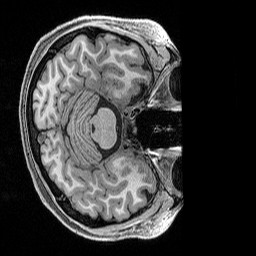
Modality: T1w
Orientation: axial
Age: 26
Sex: female
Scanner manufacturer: siemens
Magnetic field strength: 3 T
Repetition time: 2.5 s
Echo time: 0.00296 s